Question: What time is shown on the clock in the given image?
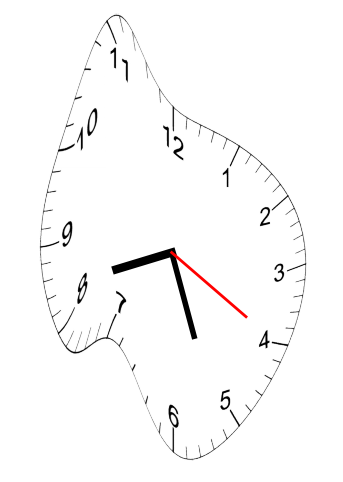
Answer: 08:26:20